Question: Hi I'm a new in Android development and using Android studio. I need to create *.aar lib. I created New Android library project (empty for now). How to generate *.aar file from it? Can you explain by steps? Has read a lot of topics but still unsuccessful. Thanks.

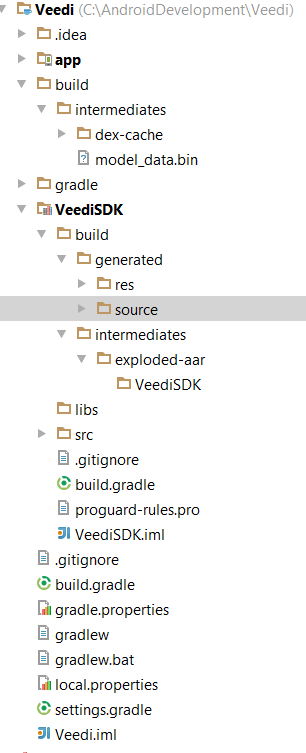
Answer: Thanks for @pskink, found out, need to build it like: "gradlew assemble" from the root of project.